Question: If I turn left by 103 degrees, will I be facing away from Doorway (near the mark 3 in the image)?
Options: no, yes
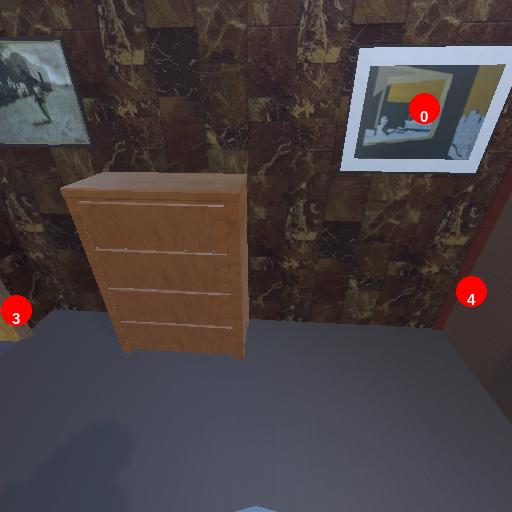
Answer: no